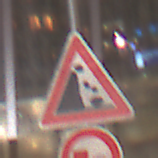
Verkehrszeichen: SteinschlagLinks
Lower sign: UeberholverbotKraftfahrzeuge
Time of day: NotSpecified
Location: Indoor (Urban)
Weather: NotSpecified
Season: NotSpecified
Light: Artificial